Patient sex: F
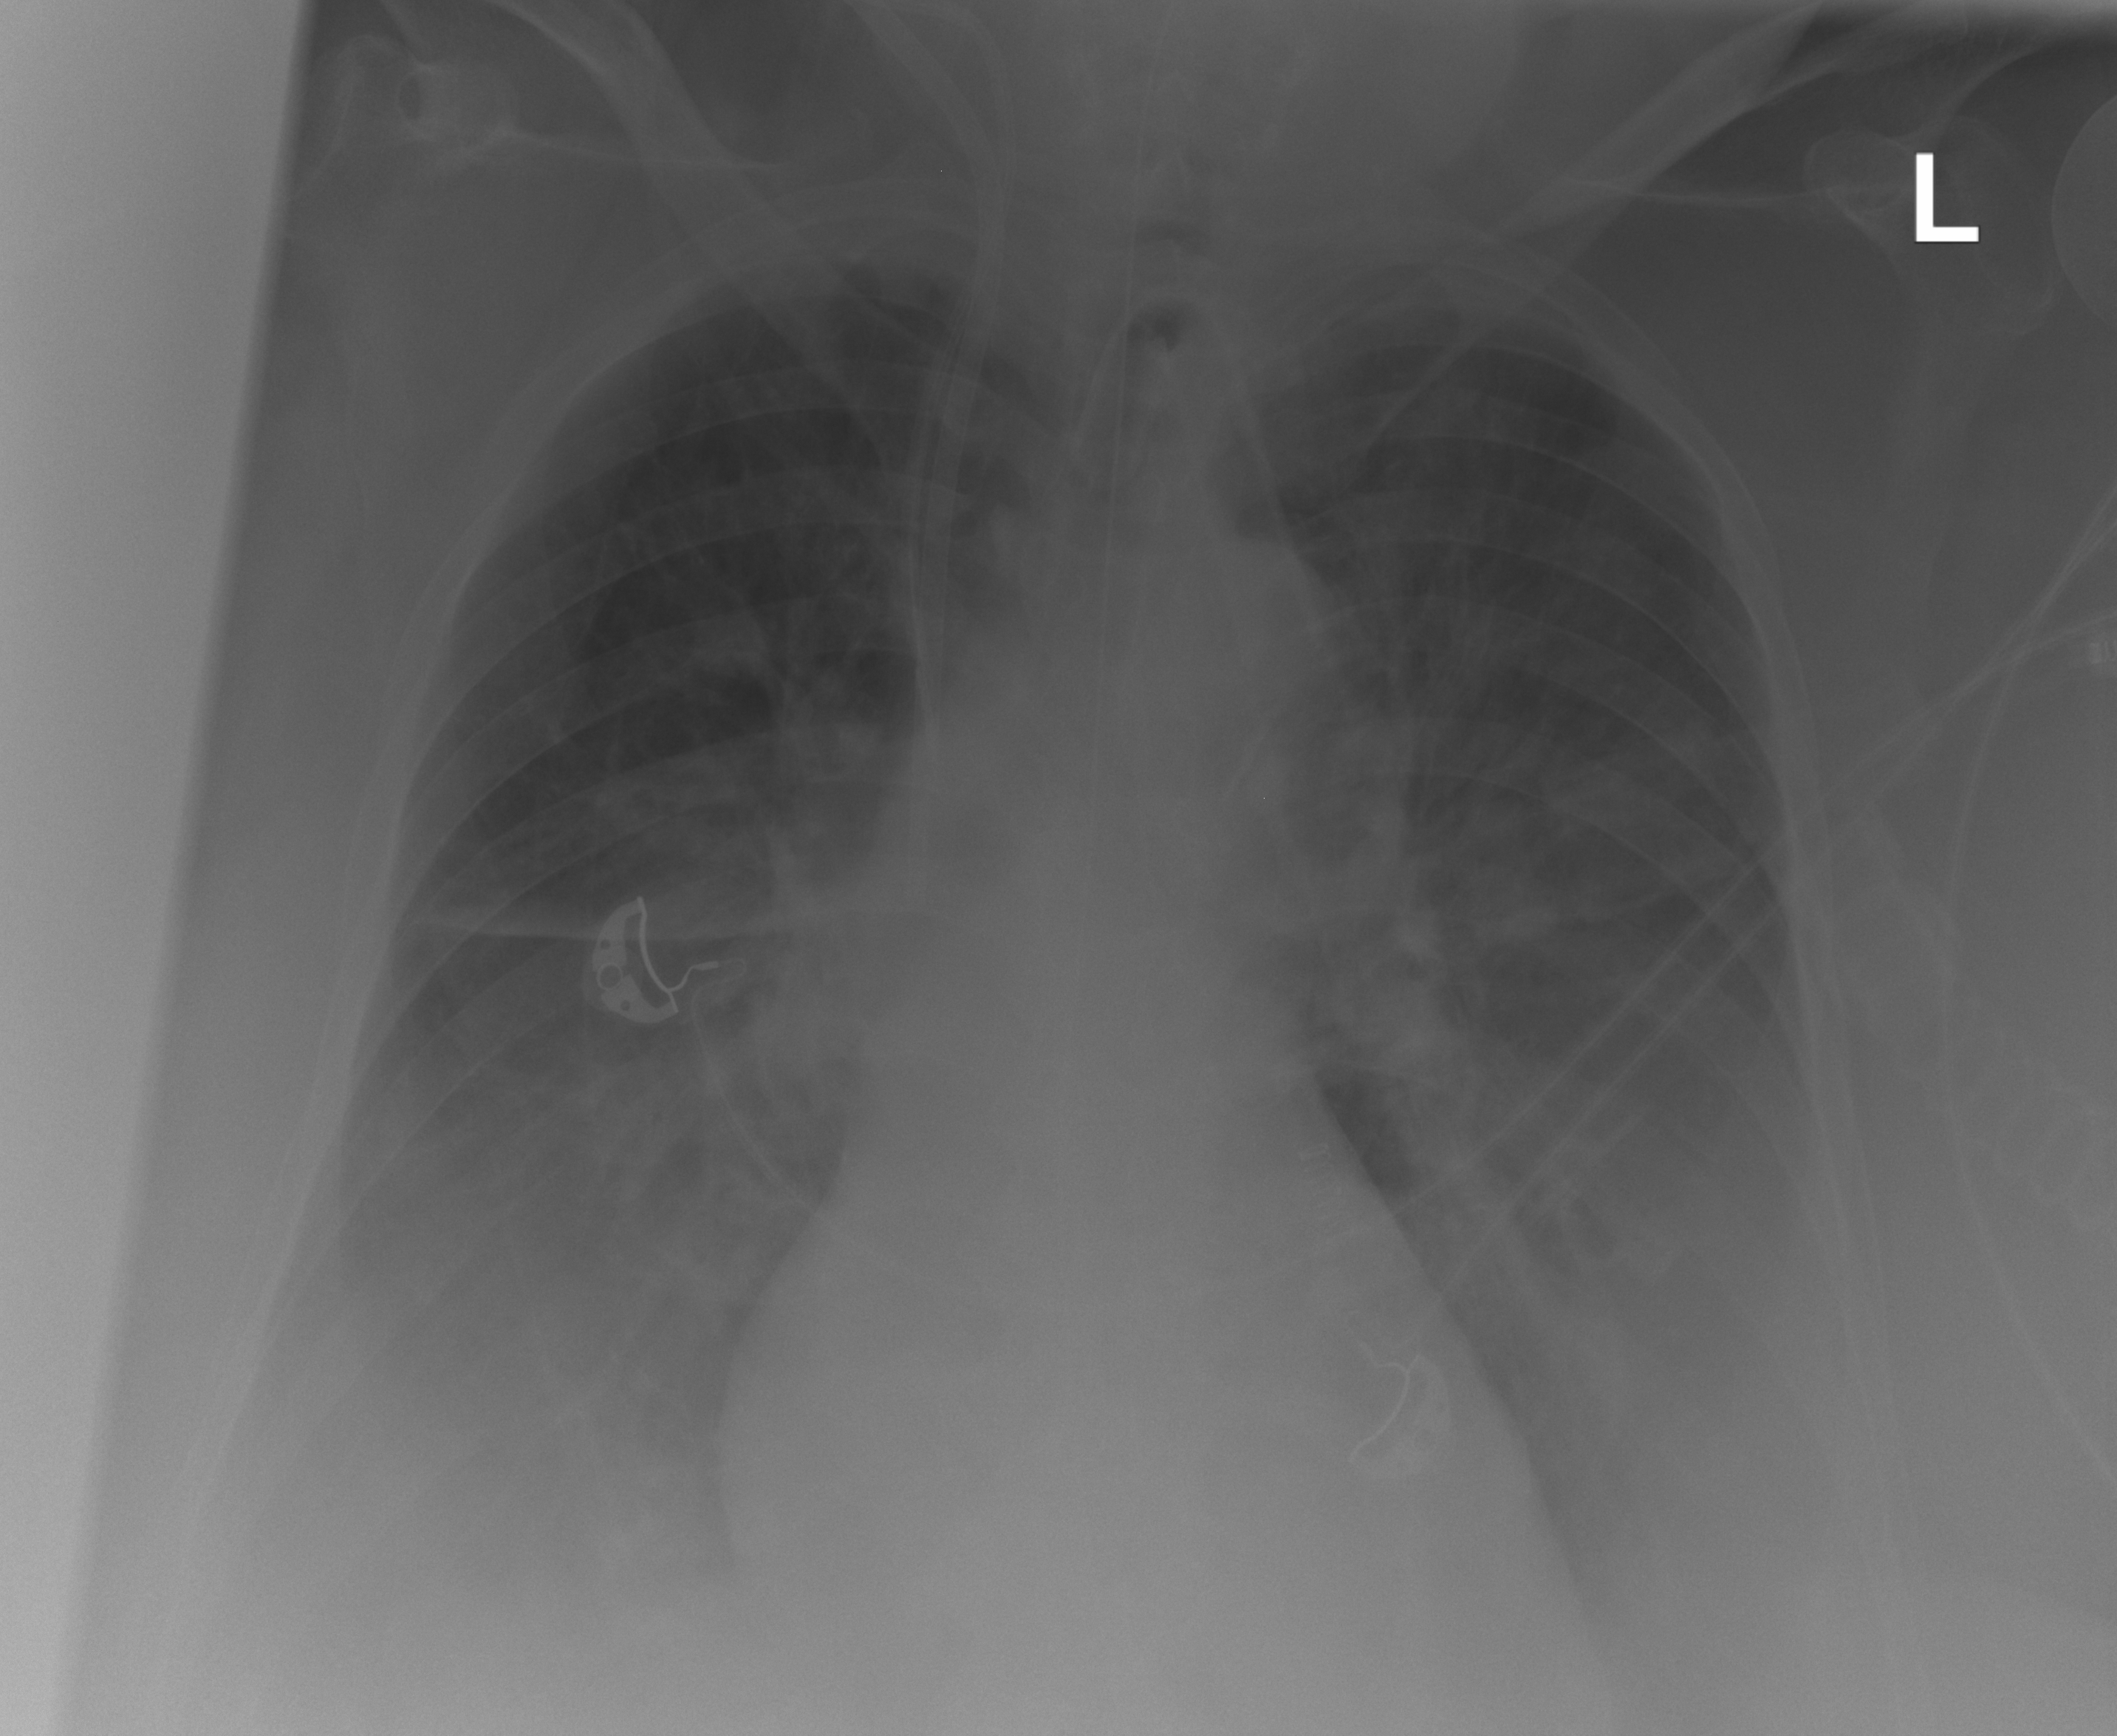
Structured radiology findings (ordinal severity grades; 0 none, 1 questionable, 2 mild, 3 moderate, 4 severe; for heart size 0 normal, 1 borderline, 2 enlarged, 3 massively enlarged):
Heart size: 0
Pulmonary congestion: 0
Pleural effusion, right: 3
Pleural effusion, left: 3
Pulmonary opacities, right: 0
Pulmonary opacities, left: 0
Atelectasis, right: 2
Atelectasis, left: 0